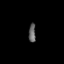
Tissue: prostate
Cell type: T cells
Senescence score: 0.737
Nuclear area (px): 126
Mean DAPI intensity: 98.532